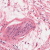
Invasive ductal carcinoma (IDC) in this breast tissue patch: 0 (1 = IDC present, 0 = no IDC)